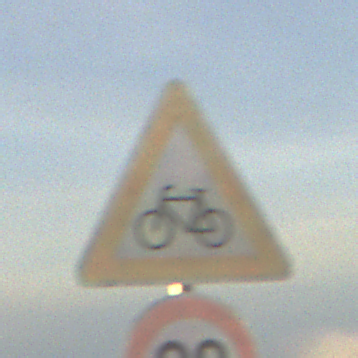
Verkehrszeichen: RadverkehrRechts
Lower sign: Geschwindigkeit80
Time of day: SunriseSunset
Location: Outdoor (Nature)
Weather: PartlyCloudy
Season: Summer
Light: Natural